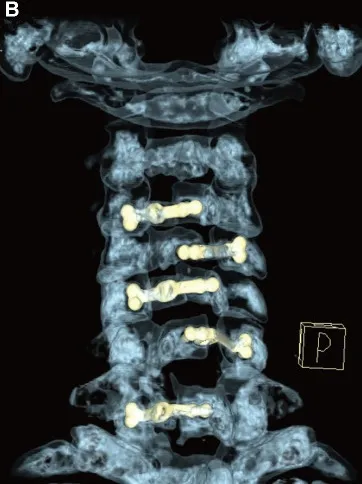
Posterior view), to allow clear visualization of the operating feature of the internal fixation plates during this novel technique.
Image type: radiology (ct)